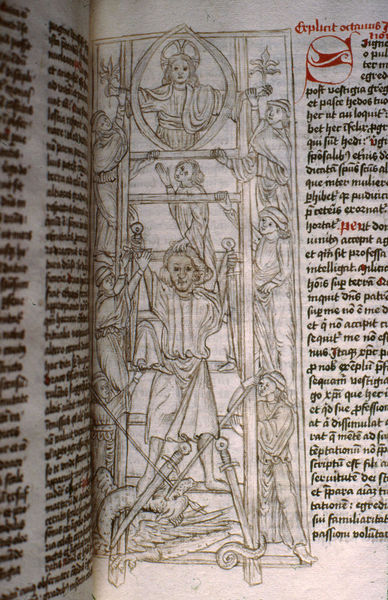
Titel: Speculum virginum
Institution: Köln, Historisches Archiv
Schlagwörter: kampf, menschen, männer, zeichnung, schrift, leiter, gerüst, buch, religion, seite, schwert, schwerter, christus, christlich, mittelalter, speer, klettern, drache, georg, schwaz, latein, stände, buchmalerei, zeichnung#, wissen geschichte, christclich